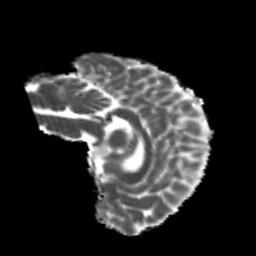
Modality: MD
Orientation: sagittal
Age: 24
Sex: female
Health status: healthy
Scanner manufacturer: philips
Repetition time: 7.391 s
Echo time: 0.08599 s